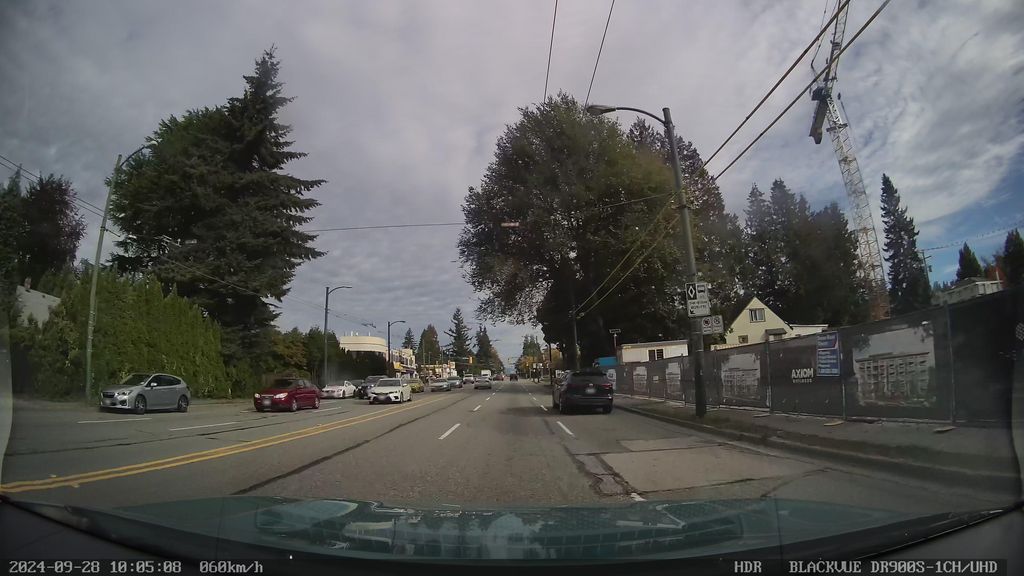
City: vancouver